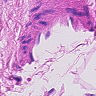
Metastatic tissue present: no